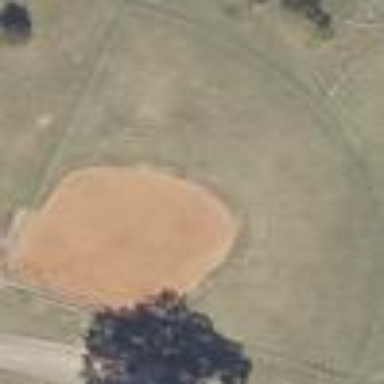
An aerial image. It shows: Baseball or softball pitch for leisure land sports.